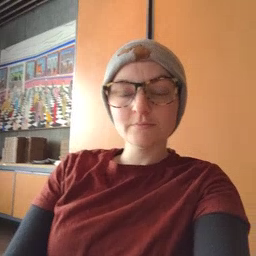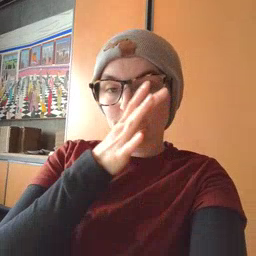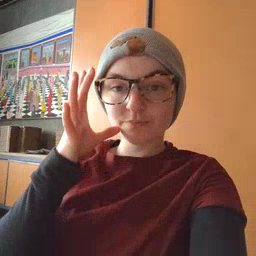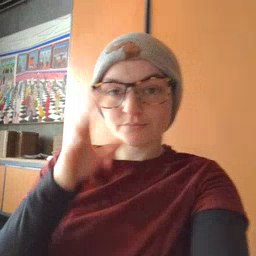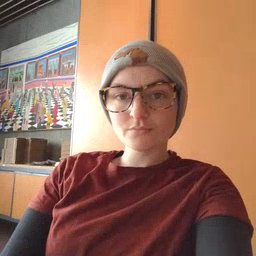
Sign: farm